Current action and preconditions to check: path_clear

Your task: For each precondition in the list above, predict whether it will hold at this action.

Consider the current scene as observed from the mobile robot's camera, and analyze the predicted future states of all dynamic agents (e.g., people, animals, vehicles, or any moving entities) within the NEXT SECOND.

IMPORTANT: Only answer "very likely" if you are absolutely certain—based on strong, clear evidence—that a dynamic agent will violate the precondition in the predicted future state. Do NOT answer "very likely" for unlikely, ambiguous, or low-probability risks.

Ask yourself for each precondition: Is there a high probability, with clear and convincing evidence, that the predicted future states of any dynamic agent will interfere with the predicted future state of the currently executing action within the NEXT SECOND, causing that precondition to fail?

Assess the risk level based on these predictions. Use "likely" or "very likely" if motions create a clear risk of interference.

Use "neutral" or "improbable" if agents are nearby but their predicted paths are clearly diverging or non-conflicting.

Failure Risk Categories: "very improbable", "improbable", "neutral", "likely", "very likely"

Answer Format: Output ONLY the probability_of_failure value from these categories: "very improbable", "improbable", "neutral", "likely", "very likely"

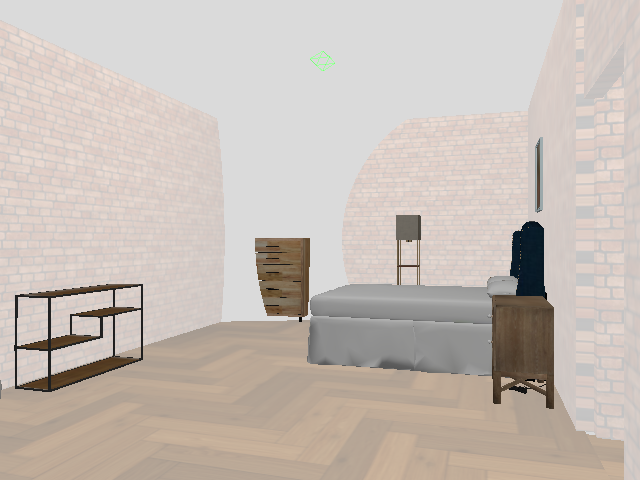

Answer: very improbable